Question: How to check if a cell has a bottom border using PHPexcel? I am working on a very funky template the sales force of my company have assembled.
The lines could go on and on inside the "Why?" block so that is why I need to check for that last bottom border to move on in my loop.
Example:

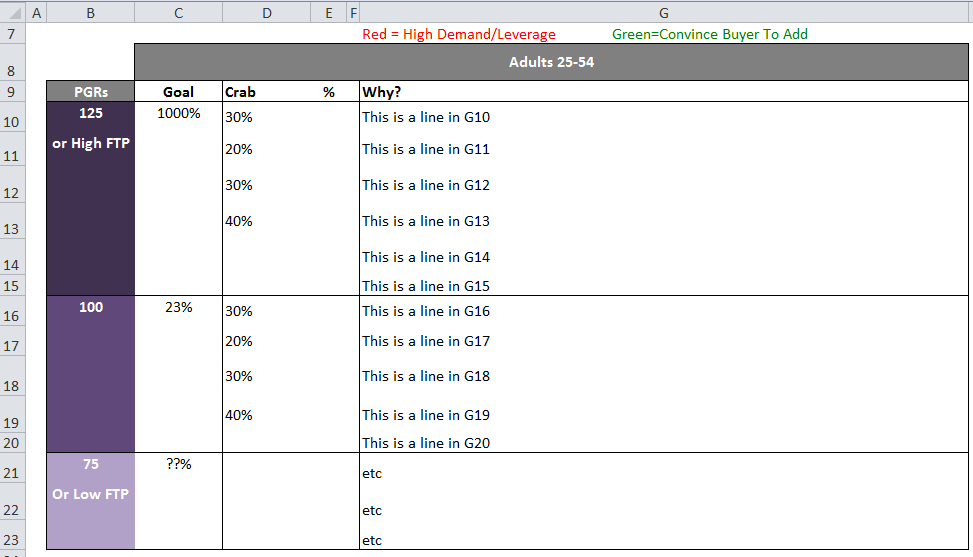
Answer: I ended up using something like this (didn't really find the bottom border a reliable solution). This will just simply grab the data inside of the following cell ranges (B25:B29):
'''
$objPHPExcel->setActiveSheetIndex($sheetIndex)->rangeToArray('B25:B29');
'''